Field crop: maize
Growth stage: 2
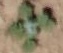
Species: chenopodium